Aerial crown-view tile of a tropical tree (Barro Colorado Island, Panama), acquired 20250124:
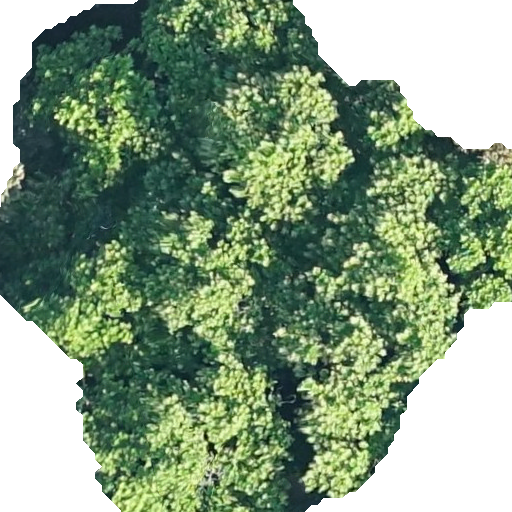
Species: Anacardium excelsum
GBIF accepted scientific name: Anacardium excelsum
Crown area: 323.985 m²